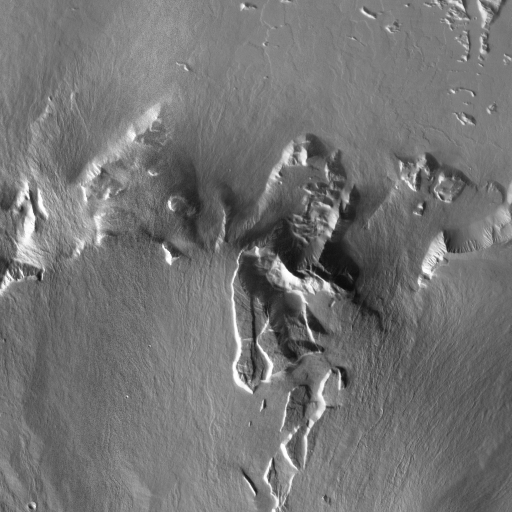
Crater classes present: Background, Other